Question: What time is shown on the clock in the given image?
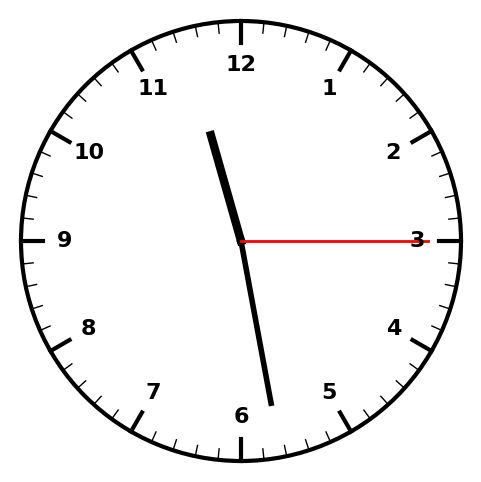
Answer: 11:28:15